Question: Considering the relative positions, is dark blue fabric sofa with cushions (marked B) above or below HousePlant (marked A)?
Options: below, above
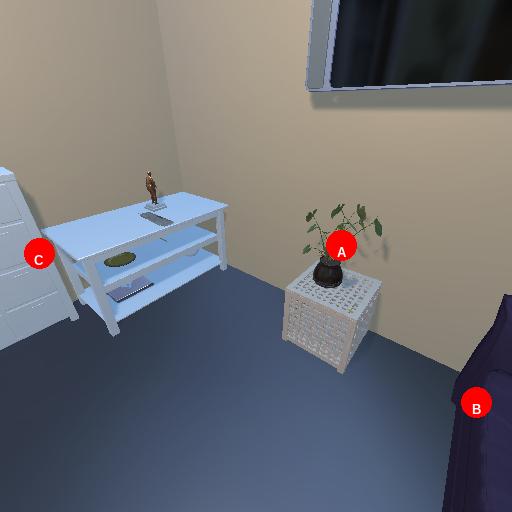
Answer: below